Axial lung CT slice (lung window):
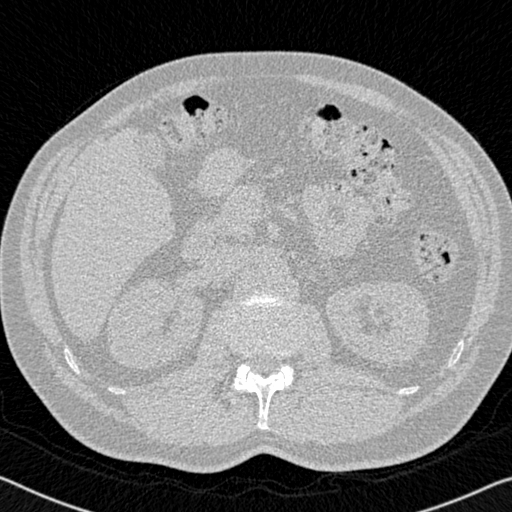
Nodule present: no